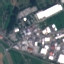
Land use / land cover class: Industrial